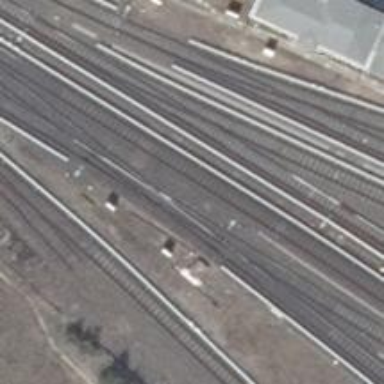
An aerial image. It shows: Railway signal.